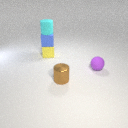
small brown metal cylinder in front of small purple rubber sphere